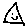
Label: triangle